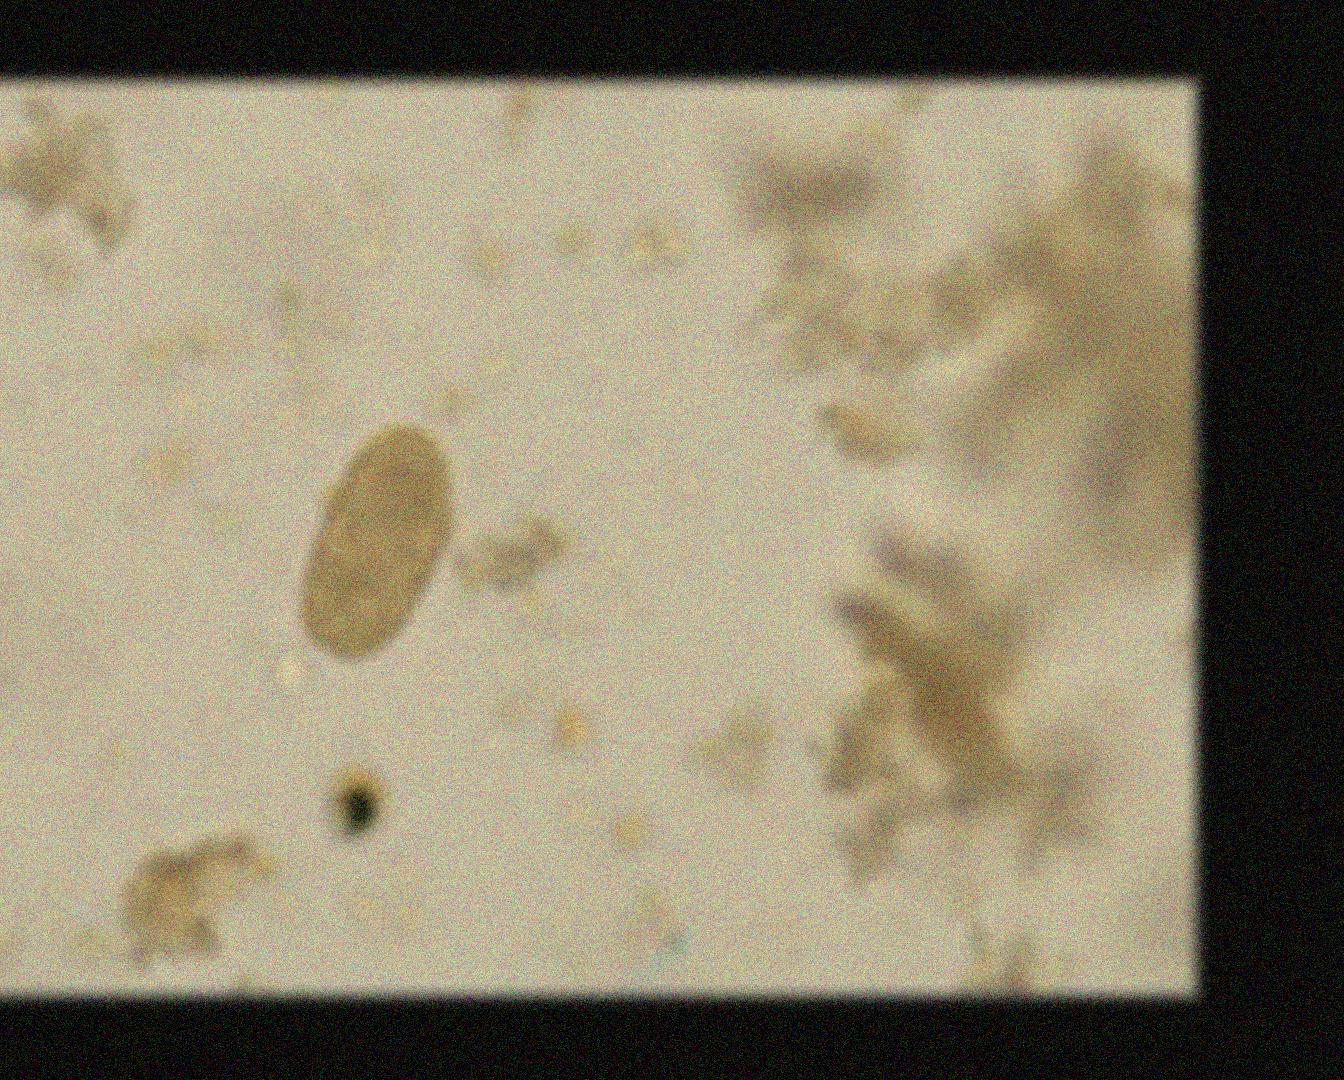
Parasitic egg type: Ascaris lumbricoides